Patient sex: M
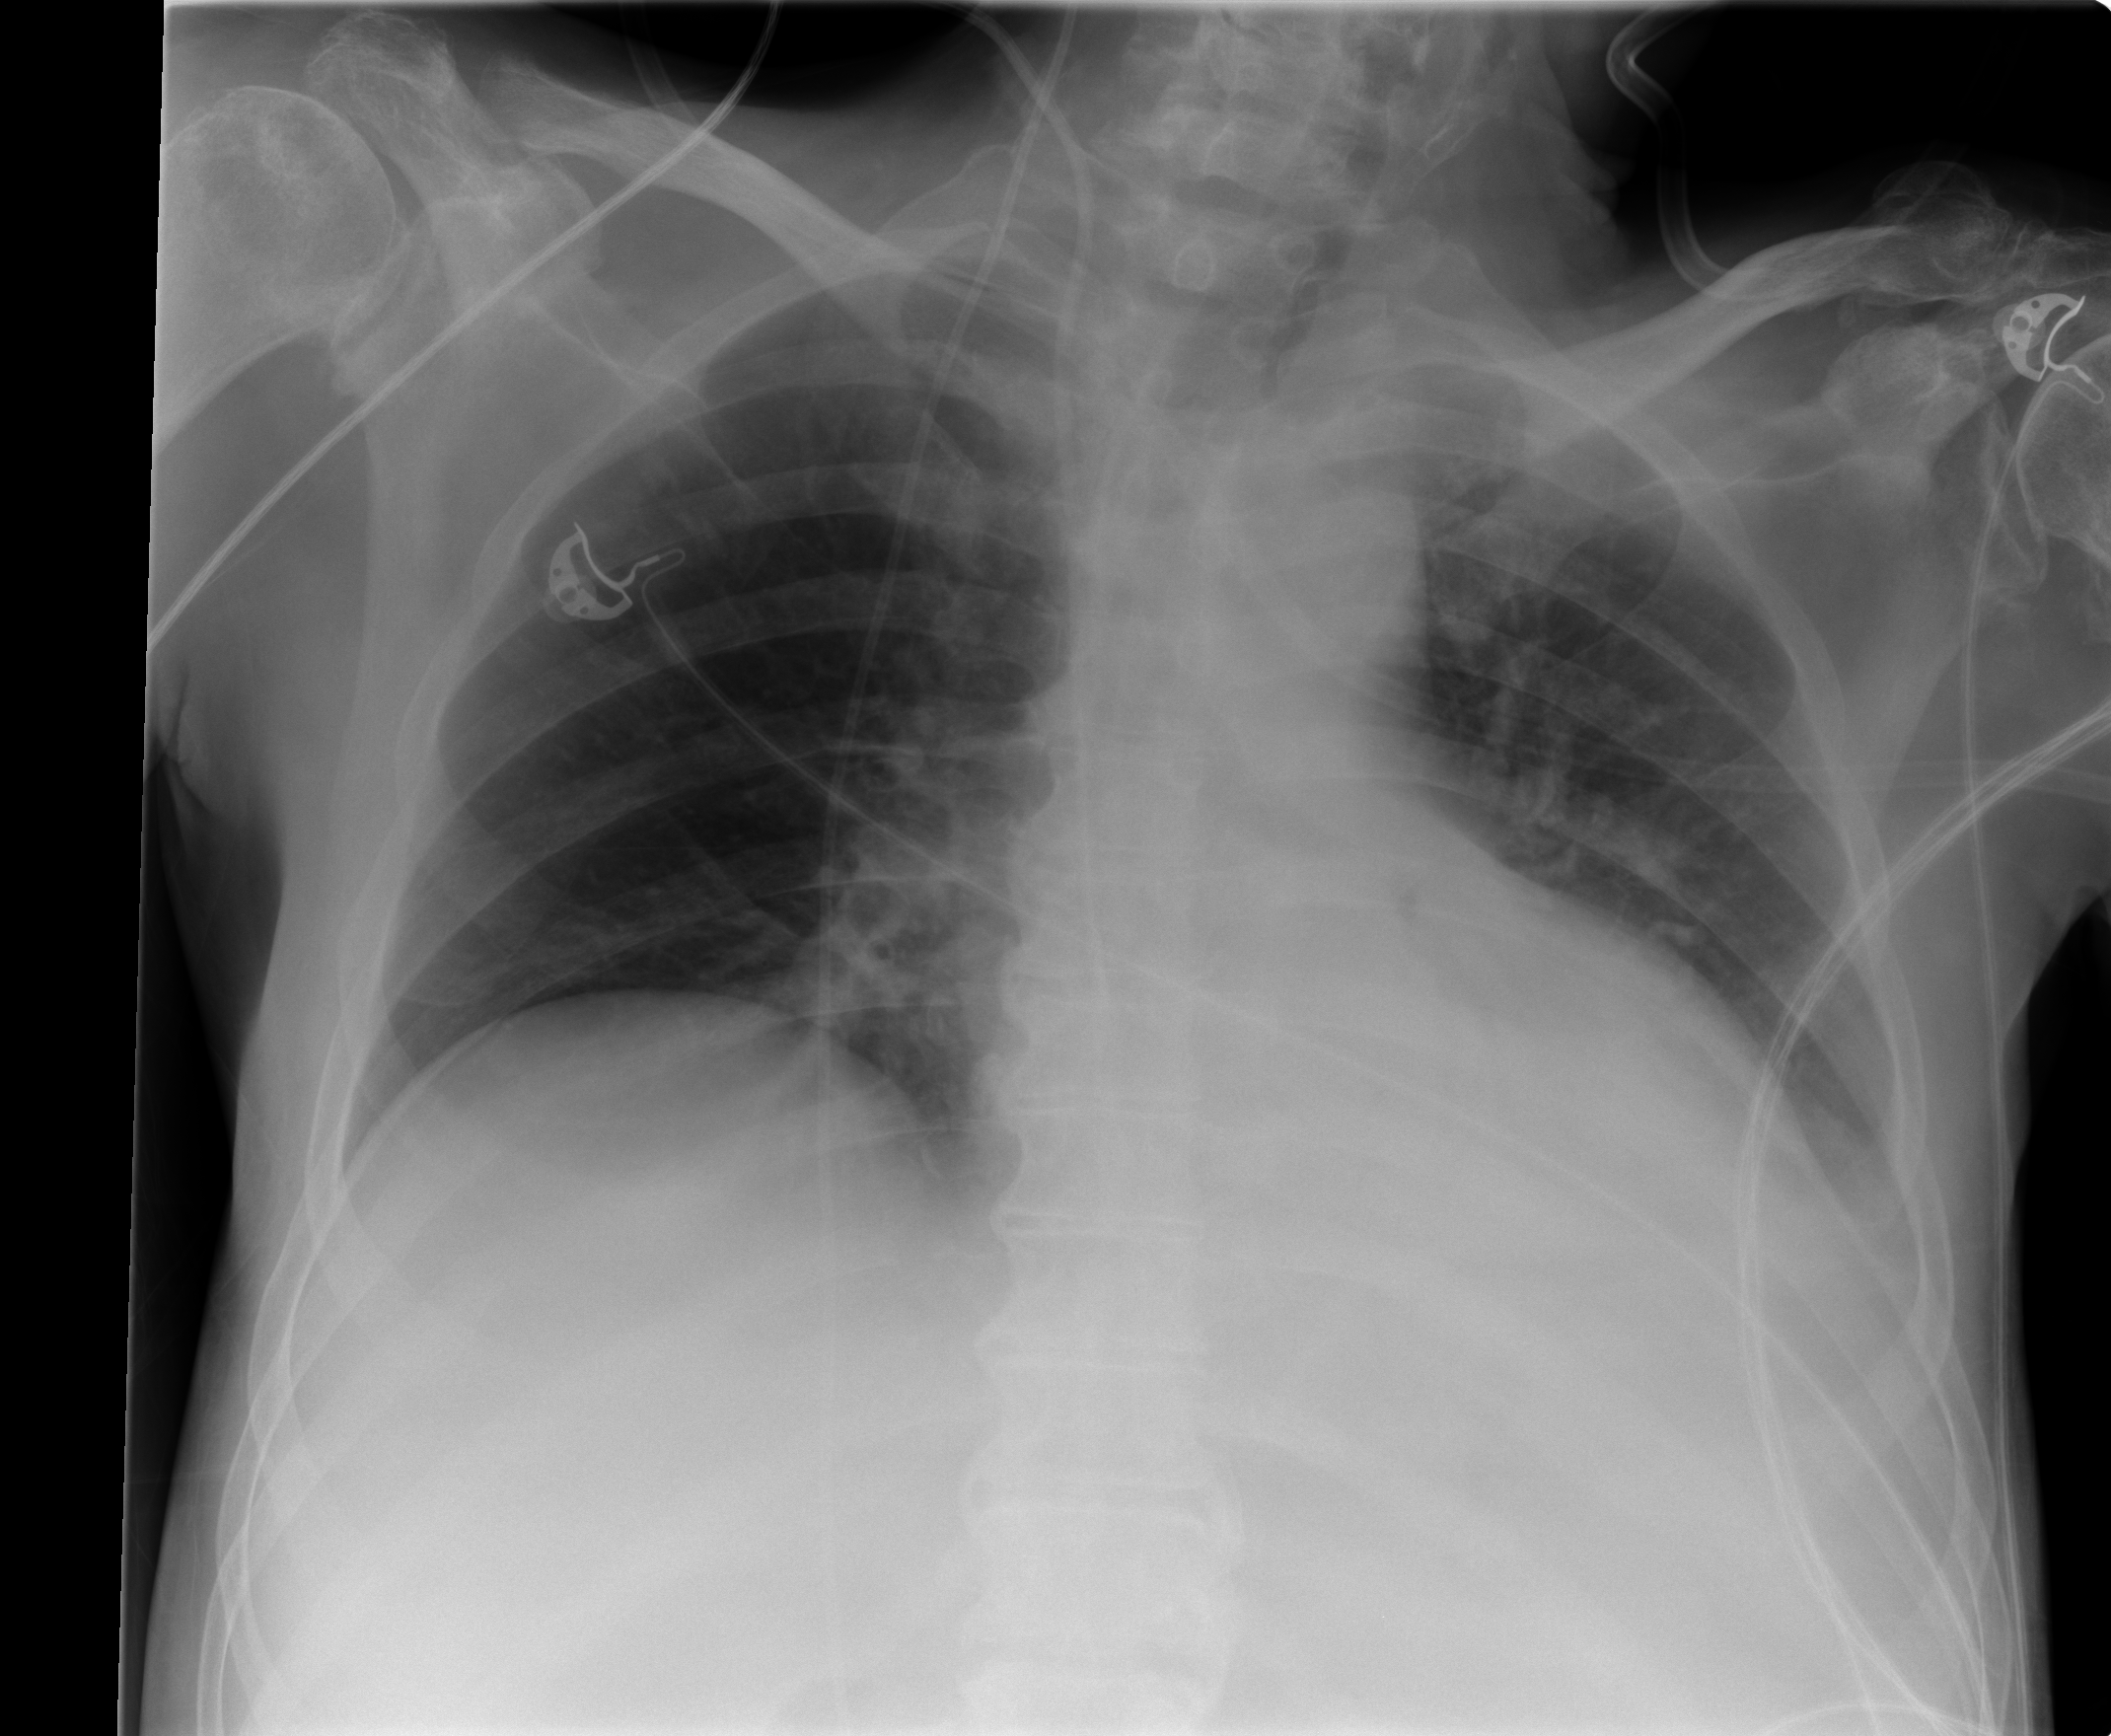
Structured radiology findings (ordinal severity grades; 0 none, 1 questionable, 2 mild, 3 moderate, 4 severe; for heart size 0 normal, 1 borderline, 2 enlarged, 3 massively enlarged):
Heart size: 2
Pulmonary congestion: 2
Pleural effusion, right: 0
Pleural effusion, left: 2
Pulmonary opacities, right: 0
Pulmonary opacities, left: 0
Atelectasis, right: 0
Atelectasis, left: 2